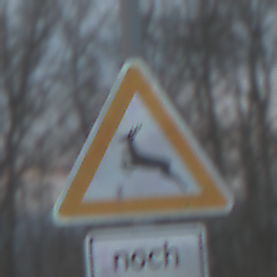
Verkehrszeichen: WildwechselRechts
Zusatzzeichen unten: LaengeEinerStrecke3
Umgebung: Outdoor, RoadRail
Tageszeit: SunriseSunset
Wetter: PartlyCloudy
Licht: Natural
Jahreszeit: NotSpecified
Kontrast: LowContrast